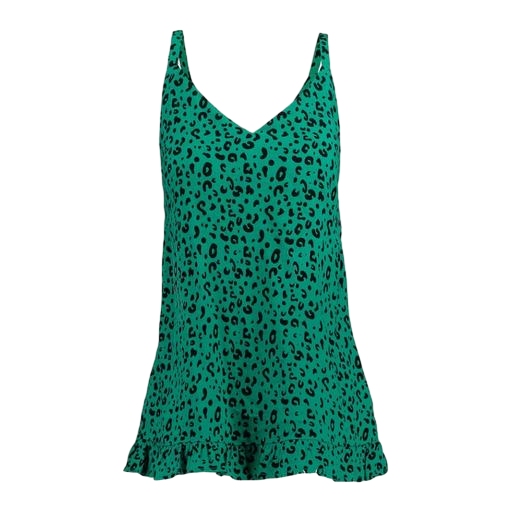
green cami, blue classic leopard-print cami, green women's cami, white background